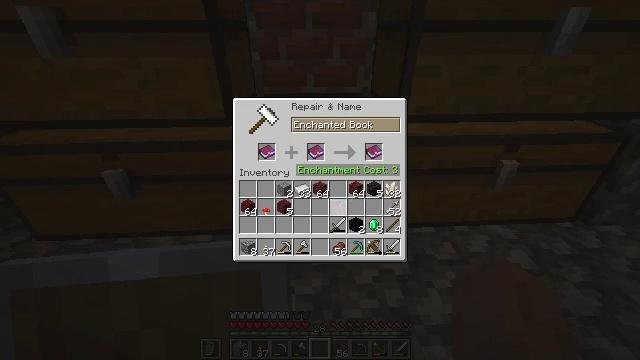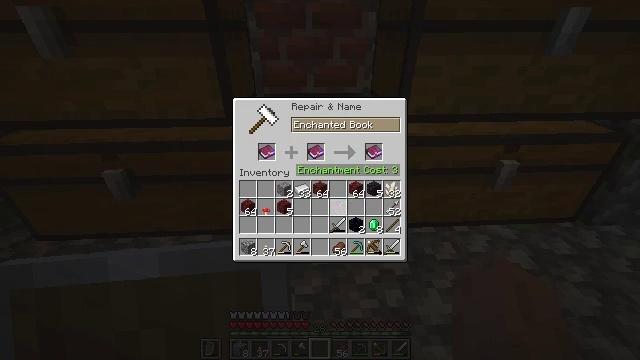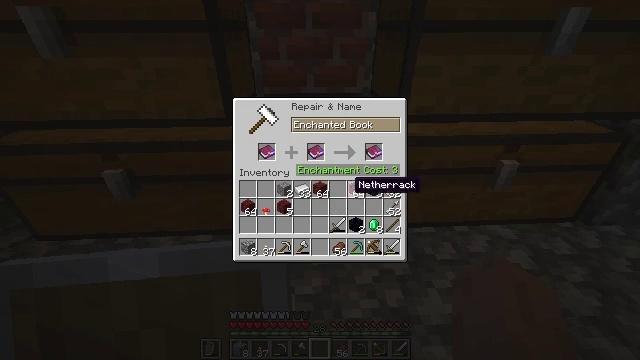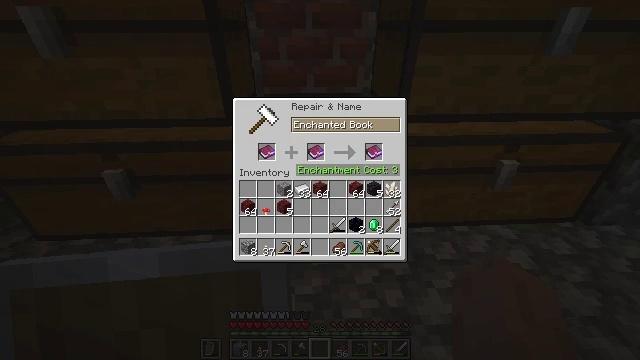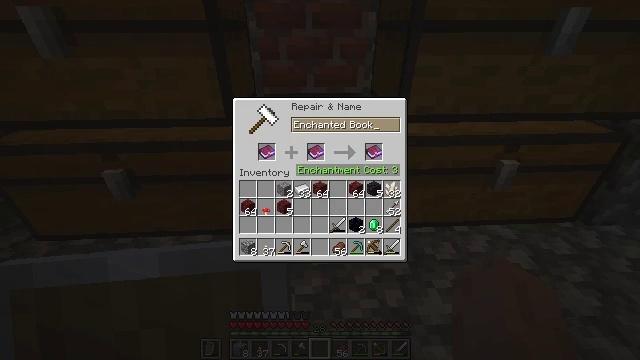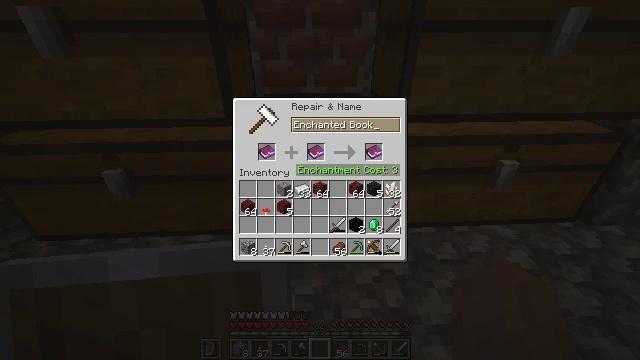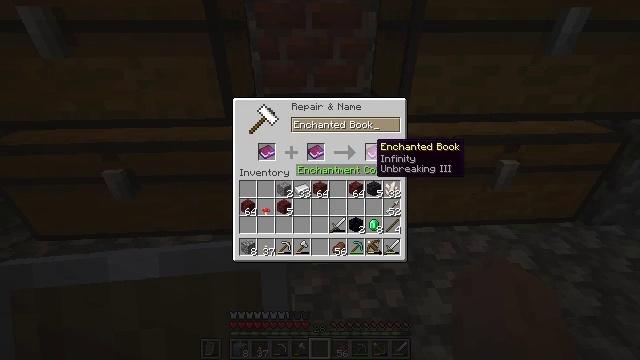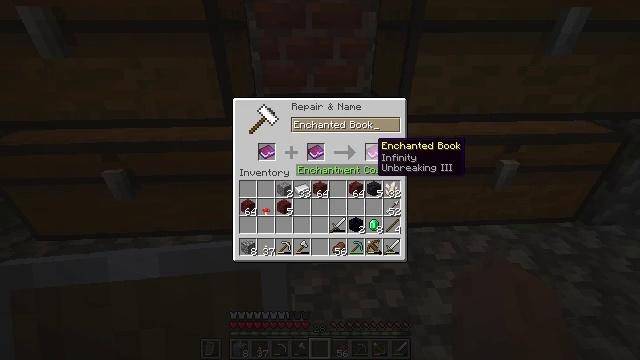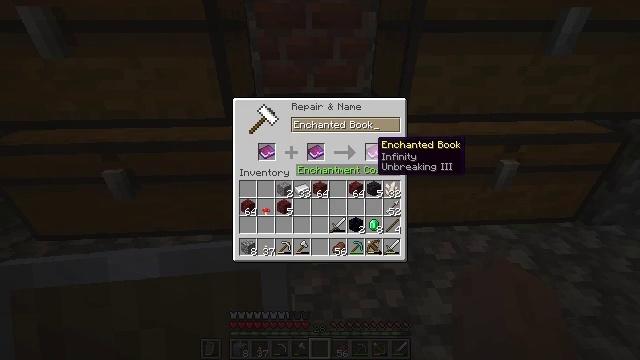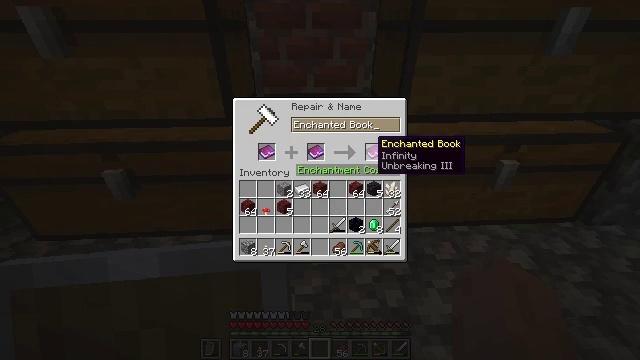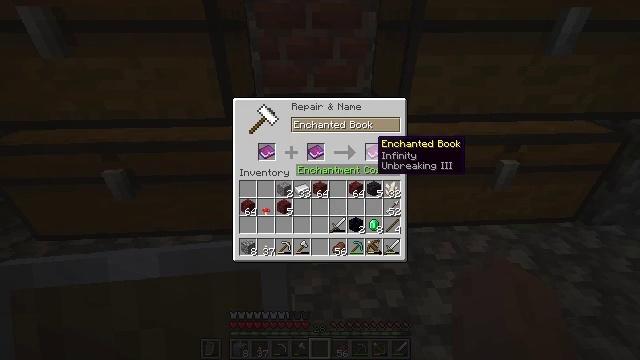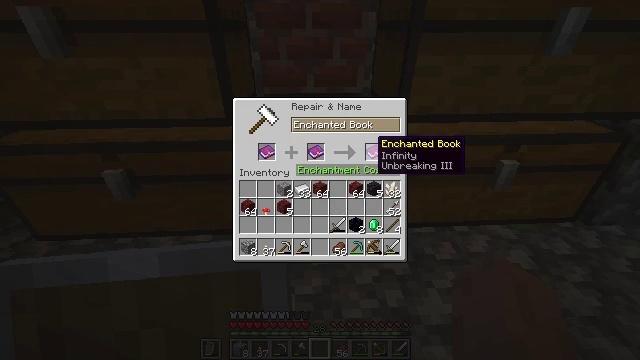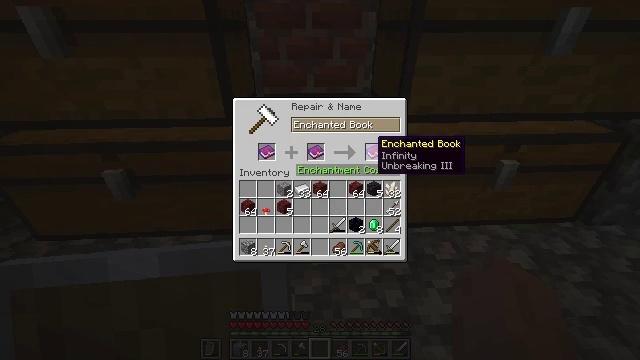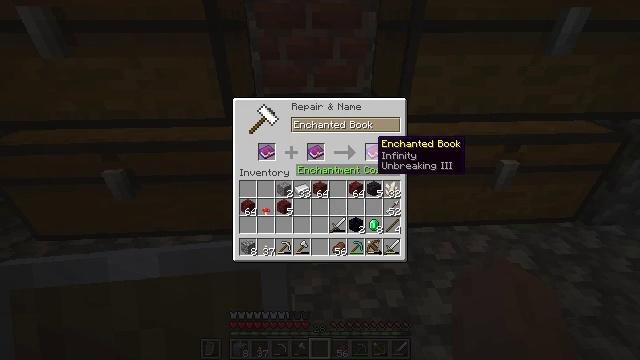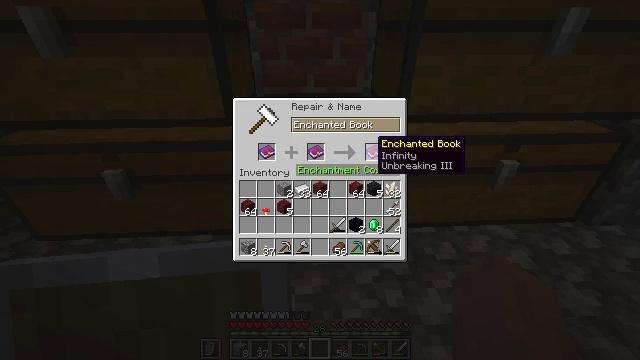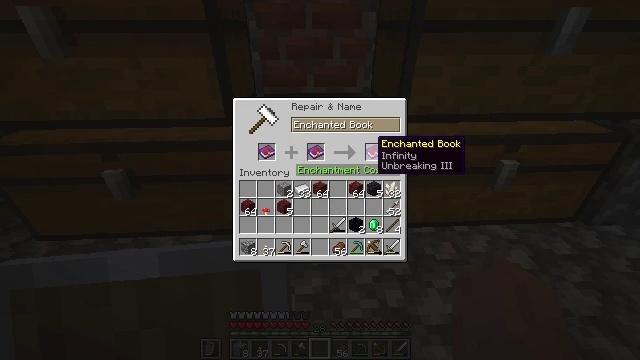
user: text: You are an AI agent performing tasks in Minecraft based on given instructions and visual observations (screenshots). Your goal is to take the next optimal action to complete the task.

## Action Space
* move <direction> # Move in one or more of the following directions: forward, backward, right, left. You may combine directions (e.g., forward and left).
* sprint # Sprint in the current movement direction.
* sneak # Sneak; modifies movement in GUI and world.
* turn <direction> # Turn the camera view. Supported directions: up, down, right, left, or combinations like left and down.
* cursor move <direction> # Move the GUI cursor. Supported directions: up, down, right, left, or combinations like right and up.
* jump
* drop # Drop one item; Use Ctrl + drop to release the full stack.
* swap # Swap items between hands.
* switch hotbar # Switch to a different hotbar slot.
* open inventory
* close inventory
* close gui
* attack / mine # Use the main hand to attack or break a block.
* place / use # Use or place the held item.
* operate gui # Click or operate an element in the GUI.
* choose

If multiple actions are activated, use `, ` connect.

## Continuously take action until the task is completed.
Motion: motion action
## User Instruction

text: Create a bow with string and sticks.
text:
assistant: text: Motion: sneak
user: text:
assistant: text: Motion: sneak, turn up
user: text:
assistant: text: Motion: sneak, turn right and up
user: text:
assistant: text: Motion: sneak, turn up
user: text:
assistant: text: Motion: sneak
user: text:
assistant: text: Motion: no_op
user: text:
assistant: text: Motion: no_op
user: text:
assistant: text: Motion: no_op
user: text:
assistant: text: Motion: no_op
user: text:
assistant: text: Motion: no_op
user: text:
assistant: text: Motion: no_op
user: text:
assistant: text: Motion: no_op
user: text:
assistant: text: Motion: no_op
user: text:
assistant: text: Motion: no_op
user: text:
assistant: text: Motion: no_op
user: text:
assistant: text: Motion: no_op
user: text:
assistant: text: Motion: no_op
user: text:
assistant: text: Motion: no_op
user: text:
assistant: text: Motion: no_op
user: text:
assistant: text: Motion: no_op
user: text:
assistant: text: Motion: no_op
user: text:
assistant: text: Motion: no_op
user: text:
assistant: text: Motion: no_op
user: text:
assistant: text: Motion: no_op
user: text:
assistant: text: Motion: no_op
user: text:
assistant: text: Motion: no_op
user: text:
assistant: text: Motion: no_op
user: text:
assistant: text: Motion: no_op
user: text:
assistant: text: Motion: no_op
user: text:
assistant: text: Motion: no_op